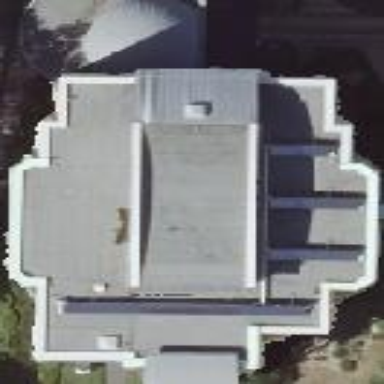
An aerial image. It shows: Apartment building with flat roof.